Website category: university
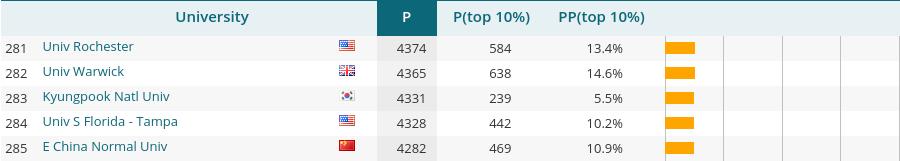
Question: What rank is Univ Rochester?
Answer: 281

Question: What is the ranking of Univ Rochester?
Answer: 281

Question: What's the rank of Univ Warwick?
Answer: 282

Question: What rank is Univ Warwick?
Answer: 282

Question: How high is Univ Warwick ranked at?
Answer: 282

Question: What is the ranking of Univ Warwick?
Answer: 282

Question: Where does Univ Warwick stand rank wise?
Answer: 282

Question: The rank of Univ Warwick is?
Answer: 282

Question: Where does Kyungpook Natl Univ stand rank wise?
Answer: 283

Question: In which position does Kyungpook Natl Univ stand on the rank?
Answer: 283

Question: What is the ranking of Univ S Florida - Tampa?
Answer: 284

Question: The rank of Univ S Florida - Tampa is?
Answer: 284

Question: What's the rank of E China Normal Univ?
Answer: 285

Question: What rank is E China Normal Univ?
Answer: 285

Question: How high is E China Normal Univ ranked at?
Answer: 285

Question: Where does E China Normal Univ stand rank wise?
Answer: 285

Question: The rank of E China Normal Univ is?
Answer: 285

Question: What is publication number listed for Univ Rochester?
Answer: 4374

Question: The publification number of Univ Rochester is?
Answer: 4374

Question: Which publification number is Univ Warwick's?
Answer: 4365

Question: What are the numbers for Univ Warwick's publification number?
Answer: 4365

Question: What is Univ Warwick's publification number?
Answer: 4365

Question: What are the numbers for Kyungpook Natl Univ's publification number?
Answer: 4331

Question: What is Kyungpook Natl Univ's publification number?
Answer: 4331

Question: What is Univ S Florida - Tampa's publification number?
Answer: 4328

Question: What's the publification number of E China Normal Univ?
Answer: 4282

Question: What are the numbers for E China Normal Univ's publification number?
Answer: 4282

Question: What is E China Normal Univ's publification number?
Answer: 4282

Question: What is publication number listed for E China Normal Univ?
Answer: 4282

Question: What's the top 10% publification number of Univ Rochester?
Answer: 584

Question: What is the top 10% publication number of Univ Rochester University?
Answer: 584

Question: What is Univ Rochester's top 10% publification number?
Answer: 584

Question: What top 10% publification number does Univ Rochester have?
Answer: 584

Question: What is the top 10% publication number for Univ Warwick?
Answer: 638

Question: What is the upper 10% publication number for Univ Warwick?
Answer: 638

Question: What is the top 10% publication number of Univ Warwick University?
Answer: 638

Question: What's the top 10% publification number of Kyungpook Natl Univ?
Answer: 239

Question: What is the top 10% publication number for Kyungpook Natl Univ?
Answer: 239

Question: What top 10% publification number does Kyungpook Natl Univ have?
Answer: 239

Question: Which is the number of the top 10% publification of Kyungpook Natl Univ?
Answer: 239

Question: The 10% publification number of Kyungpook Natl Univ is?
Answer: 239

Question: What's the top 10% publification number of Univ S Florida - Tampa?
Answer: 442

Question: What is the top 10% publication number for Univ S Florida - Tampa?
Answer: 442

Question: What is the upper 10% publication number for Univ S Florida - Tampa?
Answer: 442

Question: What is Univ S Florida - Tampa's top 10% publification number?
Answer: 442

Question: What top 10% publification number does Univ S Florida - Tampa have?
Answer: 442

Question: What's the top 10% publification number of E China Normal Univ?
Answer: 469

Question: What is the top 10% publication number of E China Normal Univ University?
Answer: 469

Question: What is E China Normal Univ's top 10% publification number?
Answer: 469

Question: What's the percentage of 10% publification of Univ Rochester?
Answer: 13.4%

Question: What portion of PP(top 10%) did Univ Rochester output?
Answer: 13.4%

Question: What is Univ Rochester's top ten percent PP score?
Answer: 13.4%

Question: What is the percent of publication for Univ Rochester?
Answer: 13.4%

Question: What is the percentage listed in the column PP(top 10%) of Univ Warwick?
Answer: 14.6%

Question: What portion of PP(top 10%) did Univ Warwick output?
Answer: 14.6%

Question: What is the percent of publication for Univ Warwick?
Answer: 14.6%

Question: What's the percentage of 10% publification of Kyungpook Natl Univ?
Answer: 5.5%

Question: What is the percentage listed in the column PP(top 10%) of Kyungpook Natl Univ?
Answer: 5.5%

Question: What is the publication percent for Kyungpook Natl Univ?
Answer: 5.5%

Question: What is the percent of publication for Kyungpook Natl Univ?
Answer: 5.5%

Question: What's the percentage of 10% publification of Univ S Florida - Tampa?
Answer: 10.2%

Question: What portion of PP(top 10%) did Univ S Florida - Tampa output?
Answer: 10.2%

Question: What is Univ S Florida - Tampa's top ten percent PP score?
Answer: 10.2%

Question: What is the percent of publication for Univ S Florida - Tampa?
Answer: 10.2%